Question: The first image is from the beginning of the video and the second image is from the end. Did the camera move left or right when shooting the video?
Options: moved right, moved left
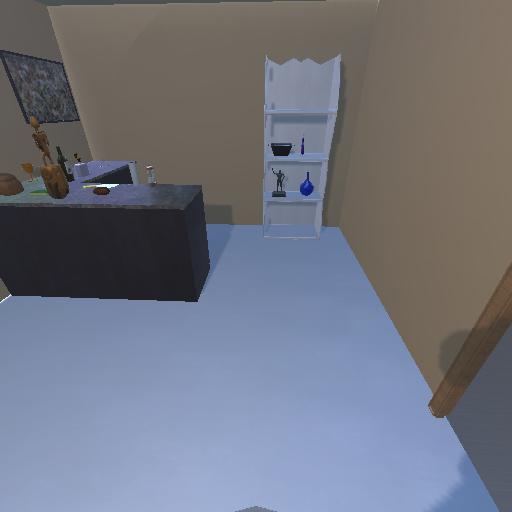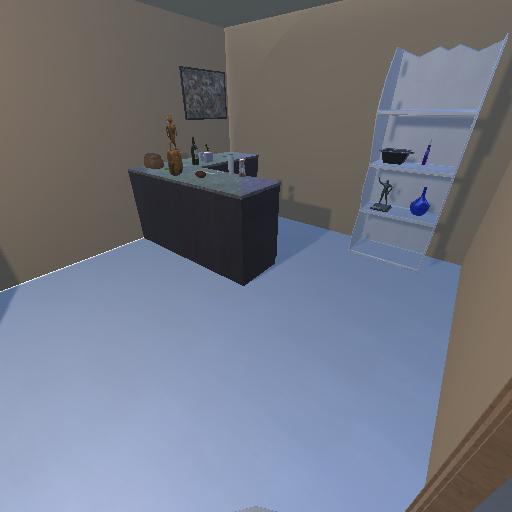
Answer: moved right